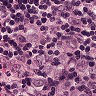
Metastatic tissue present: yes